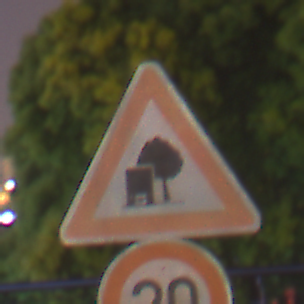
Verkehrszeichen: UnzureichendesLichtraumprofil
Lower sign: Geschwindigkeit20
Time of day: Night
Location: Outdoor (Urban)
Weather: PartlyCloudy
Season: NotSpecified
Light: Natural